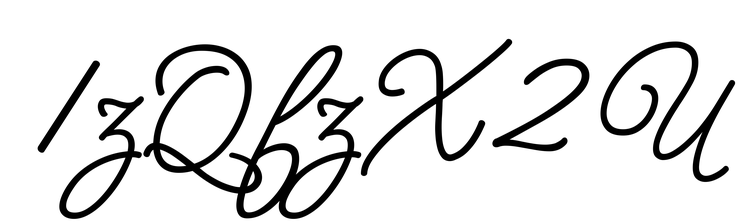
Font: MeowScript-Regular